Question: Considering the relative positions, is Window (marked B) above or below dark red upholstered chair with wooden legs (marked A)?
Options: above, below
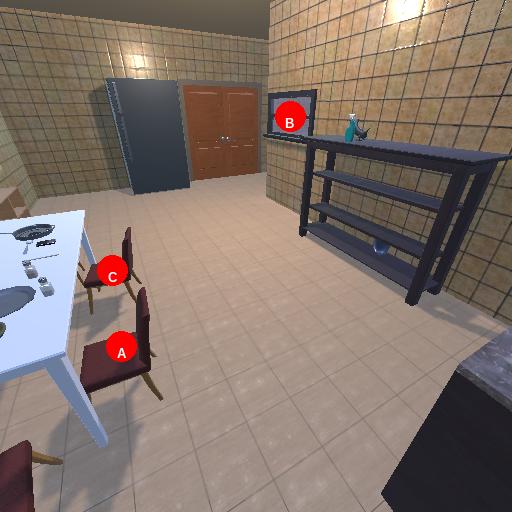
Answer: above